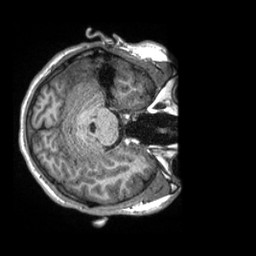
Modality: T1w
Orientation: axial
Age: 21
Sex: male
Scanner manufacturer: siemens
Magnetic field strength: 3 T
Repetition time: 2.3 s
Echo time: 0.00288 s